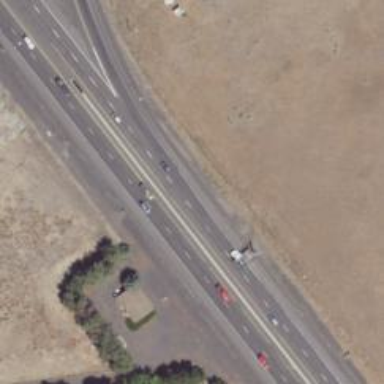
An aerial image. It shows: This image shows trunk highway that functions as expressway.